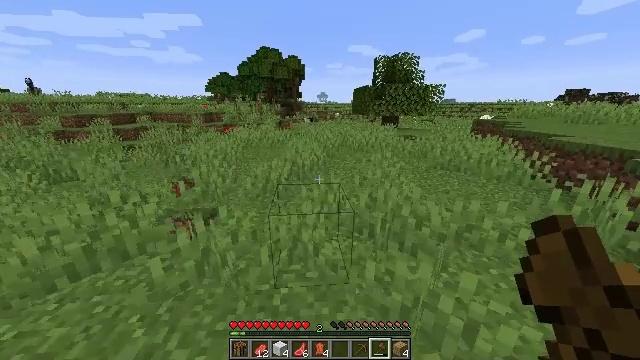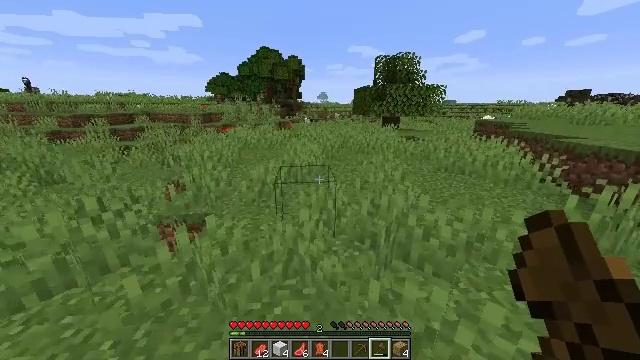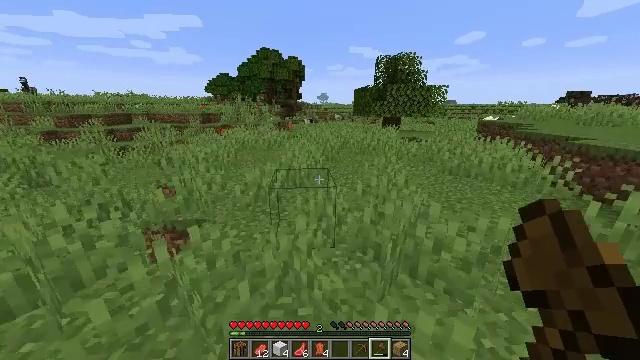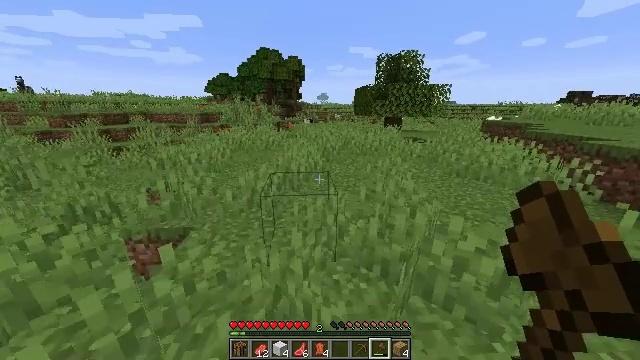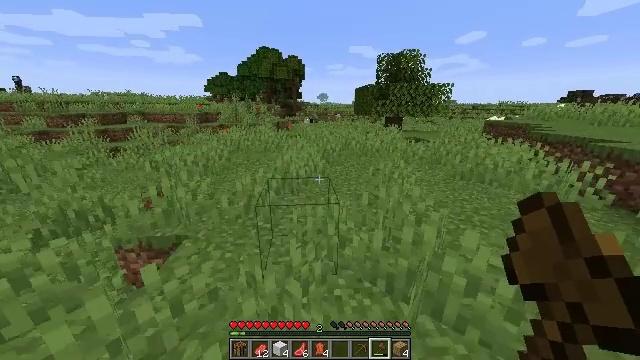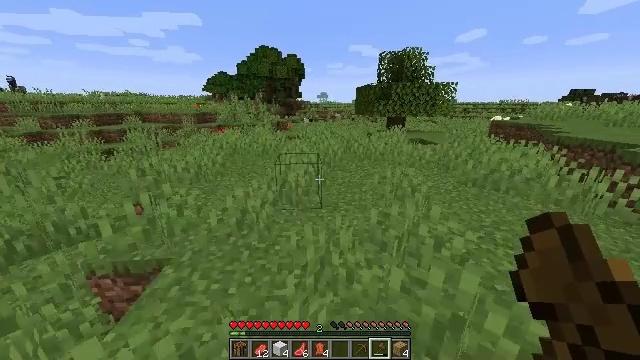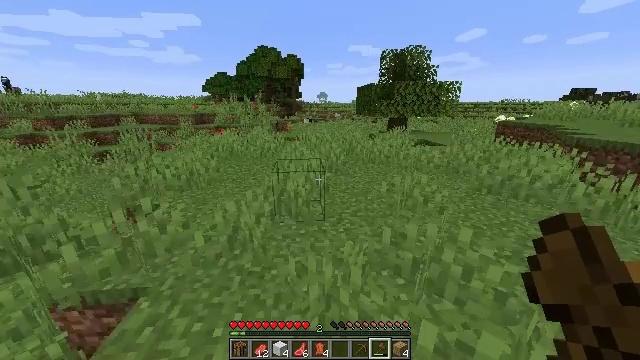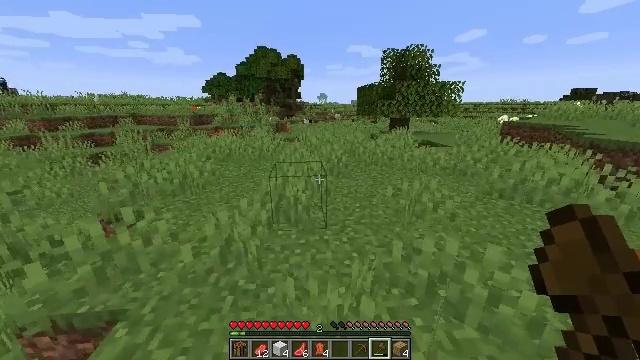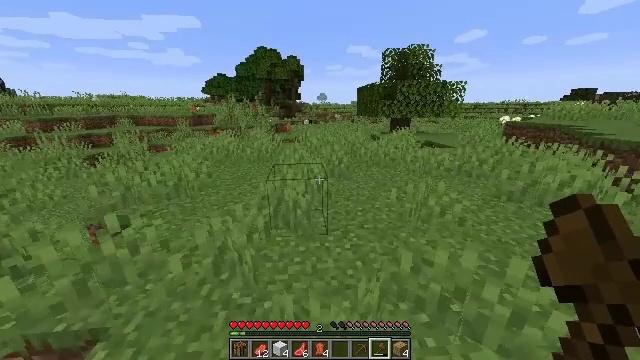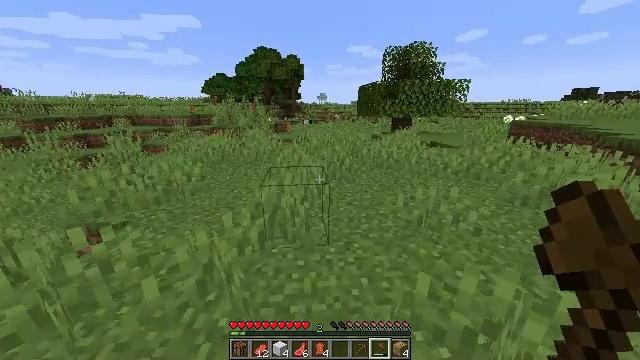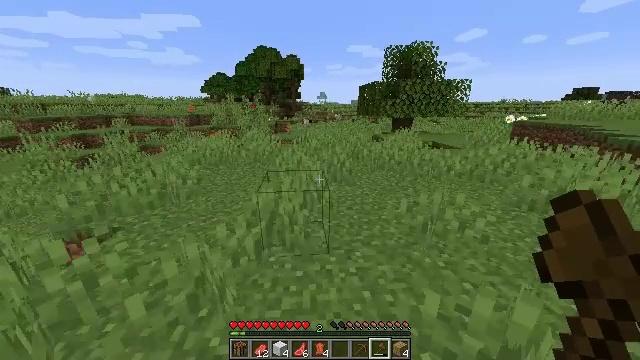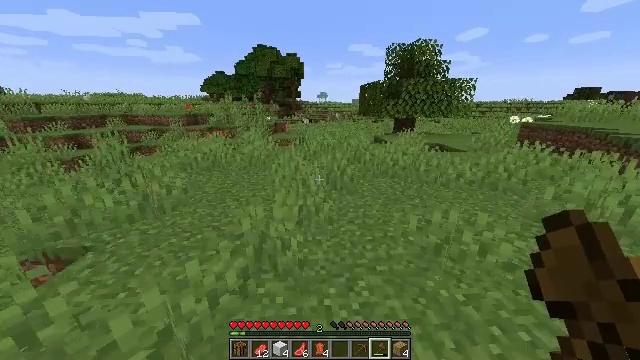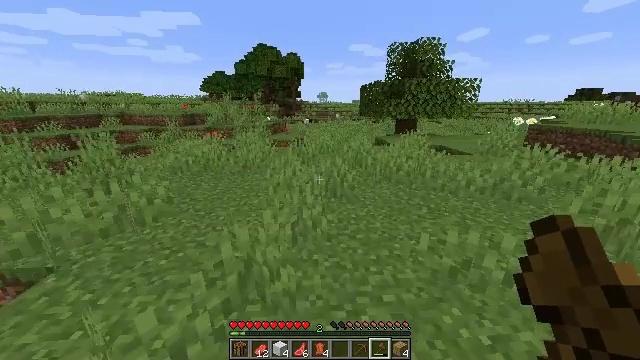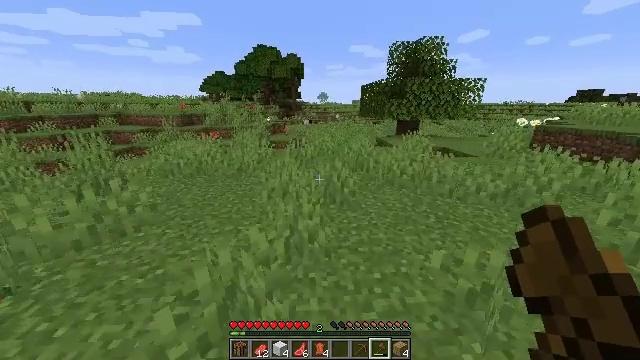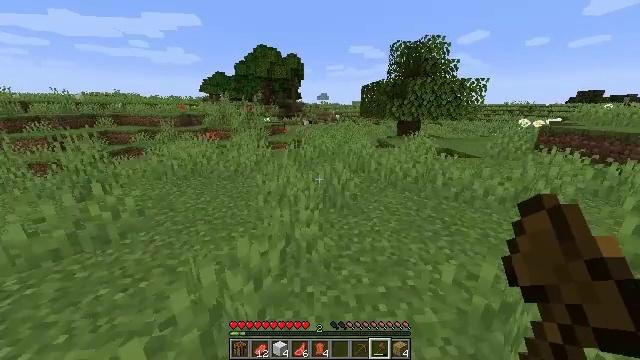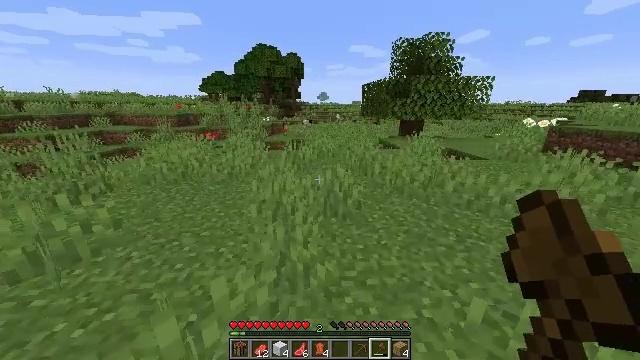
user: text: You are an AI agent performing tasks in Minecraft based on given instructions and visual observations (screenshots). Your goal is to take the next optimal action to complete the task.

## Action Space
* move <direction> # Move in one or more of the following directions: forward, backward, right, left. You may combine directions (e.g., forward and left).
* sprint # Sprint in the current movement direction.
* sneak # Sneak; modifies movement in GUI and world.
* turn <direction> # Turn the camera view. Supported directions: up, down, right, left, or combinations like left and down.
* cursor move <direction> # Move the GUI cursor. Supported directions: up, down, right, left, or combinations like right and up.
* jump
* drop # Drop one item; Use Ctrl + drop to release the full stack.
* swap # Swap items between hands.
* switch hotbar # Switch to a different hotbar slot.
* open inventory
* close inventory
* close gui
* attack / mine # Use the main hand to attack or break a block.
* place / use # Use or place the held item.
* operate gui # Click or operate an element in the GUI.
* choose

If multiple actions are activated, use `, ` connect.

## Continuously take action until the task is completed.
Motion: motion action
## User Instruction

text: Collect a cornflower for blue dye.
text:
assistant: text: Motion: move forward, sprint
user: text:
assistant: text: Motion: move forward, sprint
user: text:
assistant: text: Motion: move forward, sprint
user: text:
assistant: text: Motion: move forward, sprint
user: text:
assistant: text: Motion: move forward, sprint
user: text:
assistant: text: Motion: move forward, sprint
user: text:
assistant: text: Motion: move forward, sprint
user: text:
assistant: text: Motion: move forward, sprint
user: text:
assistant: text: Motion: move forward, sprint
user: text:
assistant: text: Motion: move forward, sprint
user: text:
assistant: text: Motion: move forward, sprint
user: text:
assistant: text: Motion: move forward, sprint
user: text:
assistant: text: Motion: move forward, sprint
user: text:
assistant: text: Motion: move forward
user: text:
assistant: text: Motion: move forward
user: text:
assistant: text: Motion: move forward
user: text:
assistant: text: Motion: move forward, turn left and down
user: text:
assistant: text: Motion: move forward, turn left and down
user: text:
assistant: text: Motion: move forward, turn left and down
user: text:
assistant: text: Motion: turn left
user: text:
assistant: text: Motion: move left
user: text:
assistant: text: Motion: move left
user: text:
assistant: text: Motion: move left
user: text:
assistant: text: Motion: move left
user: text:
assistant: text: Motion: move left
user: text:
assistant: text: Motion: move left
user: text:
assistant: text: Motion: move left
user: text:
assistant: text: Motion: move left
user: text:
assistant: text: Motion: move left
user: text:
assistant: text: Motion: move left